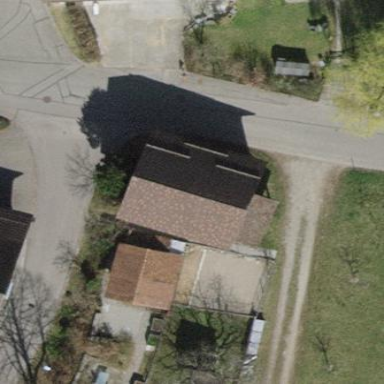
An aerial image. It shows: Building with tiled roof.